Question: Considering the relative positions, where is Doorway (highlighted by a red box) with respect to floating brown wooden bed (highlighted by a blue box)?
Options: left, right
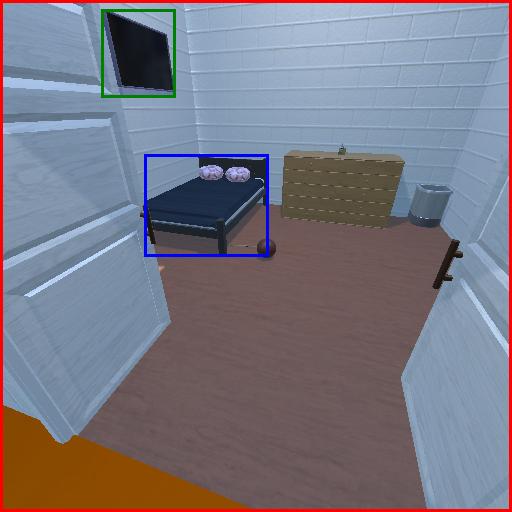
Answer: left